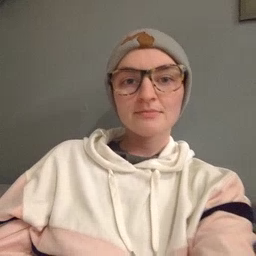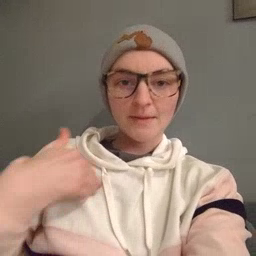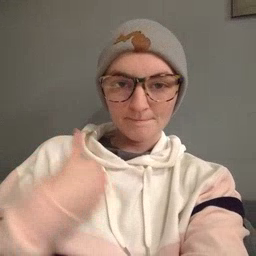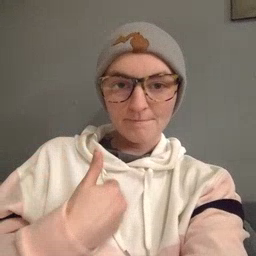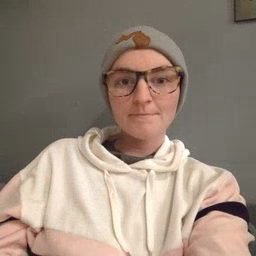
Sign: animal